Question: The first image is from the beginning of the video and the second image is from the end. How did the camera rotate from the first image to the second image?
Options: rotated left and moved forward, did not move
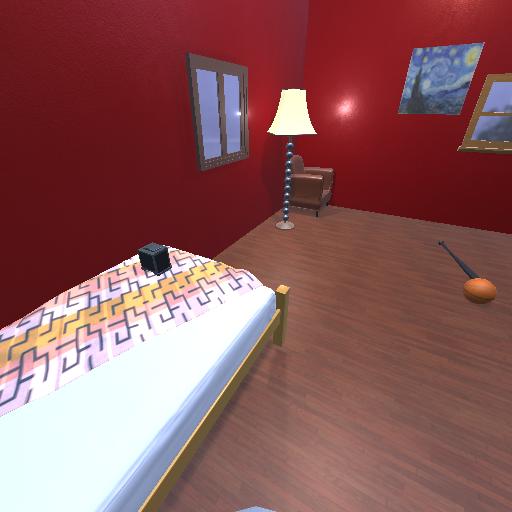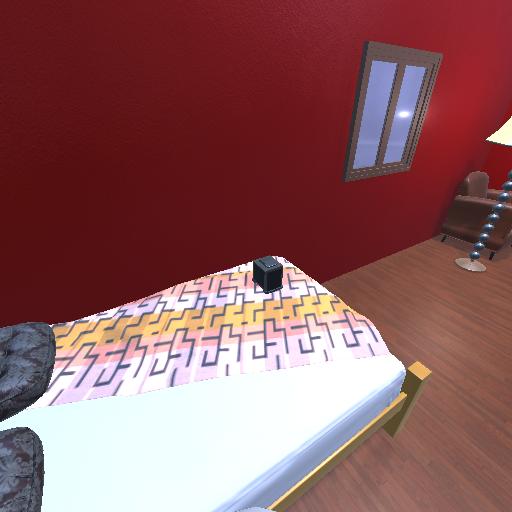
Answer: rotated left and moved forward